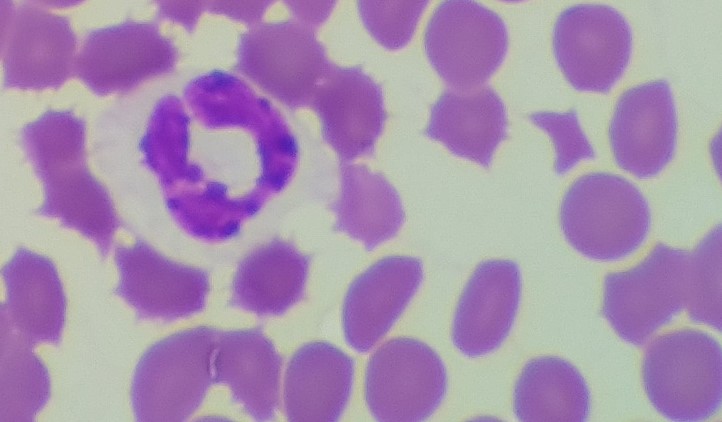
White blood cell type: Neutrophil